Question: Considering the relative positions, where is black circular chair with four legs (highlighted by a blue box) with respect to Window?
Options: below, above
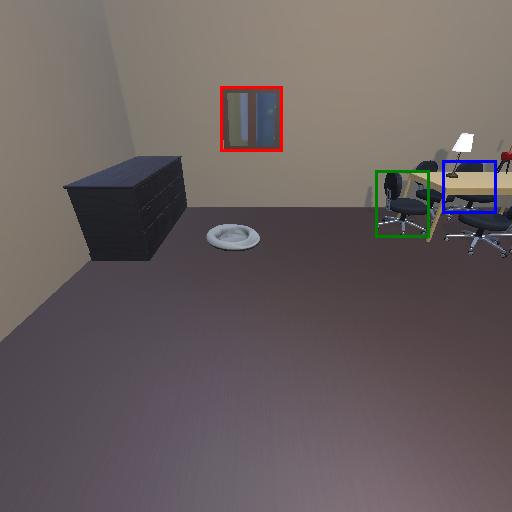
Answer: below